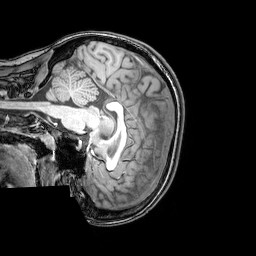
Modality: T1w
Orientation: sagittal
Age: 22
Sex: female
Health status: healthy
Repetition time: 0.081 s
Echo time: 0.037 s